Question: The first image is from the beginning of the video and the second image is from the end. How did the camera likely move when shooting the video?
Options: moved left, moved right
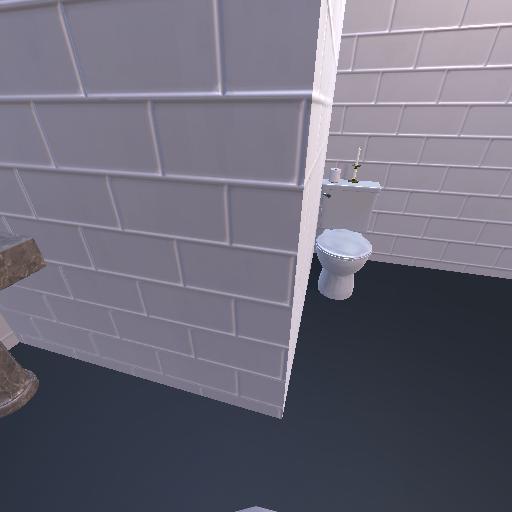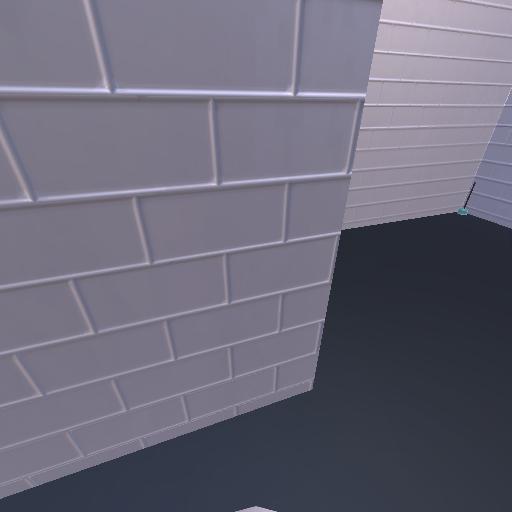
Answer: moved left